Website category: university
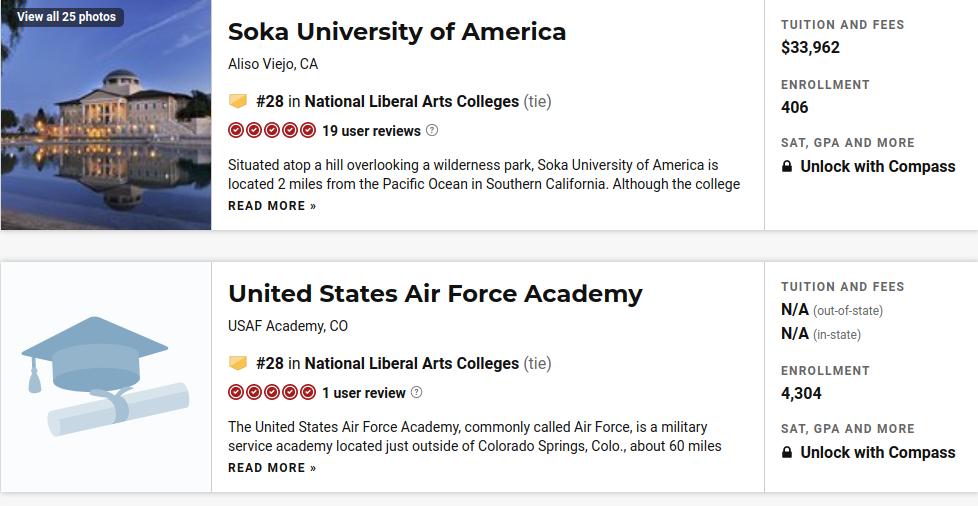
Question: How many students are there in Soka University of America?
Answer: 406

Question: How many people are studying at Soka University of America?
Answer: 406

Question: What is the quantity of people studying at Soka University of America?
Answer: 406

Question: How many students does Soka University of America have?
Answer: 406

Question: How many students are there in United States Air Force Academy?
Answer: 4,304

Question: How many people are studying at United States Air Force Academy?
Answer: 4,304

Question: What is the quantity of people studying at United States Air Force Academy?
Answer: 4,304

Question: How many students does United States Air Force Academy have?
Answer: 4,304

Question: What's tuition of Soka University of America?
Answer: $33,962

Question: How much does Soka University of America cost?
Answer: $33,962

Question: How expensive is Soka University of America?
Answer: $33,962

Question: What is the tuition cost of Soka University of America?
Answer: $33,962

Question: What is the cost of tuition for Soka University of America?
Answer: $33,962

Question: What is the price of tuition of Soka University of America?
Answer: $33,962

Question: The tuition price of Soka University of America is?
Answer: $33,962

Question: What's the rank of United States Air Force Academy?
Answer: #28

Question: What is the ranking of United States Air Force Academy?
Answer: #28

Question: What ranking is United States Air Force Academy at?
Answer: #28

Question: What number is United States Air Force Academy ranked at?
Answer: #28

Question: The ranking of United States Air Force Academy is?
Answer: #28

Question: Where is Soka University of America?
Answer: Aliso Viejo, CA

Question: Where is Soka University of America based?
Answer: Aliso Viejo, CA

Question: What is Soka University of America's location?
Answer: Aliso Viejo, CA

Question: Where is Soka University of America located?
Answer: Aliso Viejo, CA

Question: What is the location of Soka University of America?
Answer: Aliso Viejo, CA

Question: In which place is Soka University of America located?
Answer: Aliso Viejo, CA

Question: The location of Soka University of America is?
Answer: Aliso Viejo, CA

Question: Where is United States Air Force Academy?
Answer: USAF Academy, CO

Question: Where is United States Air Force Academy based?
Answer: USAF Academy, CO

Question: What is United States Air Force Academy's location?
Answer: USAF Academy, CO

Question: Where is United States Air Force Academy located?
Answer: USAF Academy, CO

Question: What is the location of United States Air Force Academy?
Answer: USAF Academy, CO

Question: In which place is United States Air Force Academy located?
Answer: USAF Academy, CO

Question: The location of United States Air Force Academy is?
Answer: USAF Academy, CO

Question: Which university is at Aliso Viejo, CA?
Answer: Soka University of America

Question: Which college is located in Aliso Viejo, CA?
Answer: Soka University of America

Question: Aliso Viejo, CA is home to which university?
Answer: Soka University of America

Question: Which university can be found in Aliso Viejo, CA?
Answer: Soka University of America

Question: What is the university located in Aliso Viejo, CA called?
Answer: Soka University of America

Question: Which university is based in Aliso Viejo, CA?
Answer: Soka University of America

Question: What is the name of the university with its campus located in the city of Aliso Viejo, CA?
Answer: Soka University of America

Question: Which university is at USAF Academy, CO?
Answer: United States Air Force Academy

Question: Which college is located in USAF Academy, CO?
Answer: United States Air Force Academy

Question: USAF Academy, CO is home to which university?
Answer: United States Air Force Academy

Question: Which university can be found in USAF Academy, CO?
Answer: United States Air Force Academy

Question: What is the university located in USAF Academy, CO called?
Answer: United States Air Force Academy

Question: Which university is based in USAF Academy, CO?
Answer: United States Air Force Academy

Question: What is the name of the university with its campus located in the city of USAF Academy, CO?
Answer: United States Air Force Academy